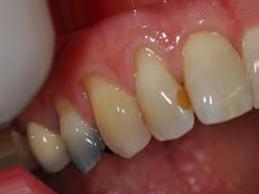
Condition: Tooth Discoloration